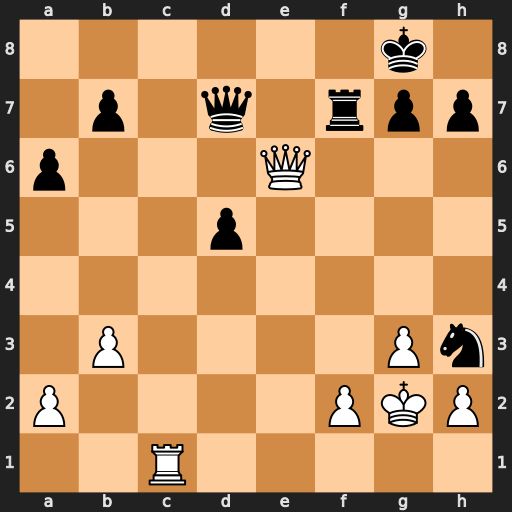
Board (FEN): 6k1/1p1q1rpp/p3Q3/3p4/8/1P4Pn/P4PKP/2R5
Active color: w
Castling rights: -
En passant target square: -
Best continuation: Rc8+ Qxc8 Qxc8+